Question: I've been fiddling around with <URL>, which seems like an incredibly useful tool. However, ironically, I seem to be dealing with a Heisenbug in one of my test methods. The results reported by CHESS when I run this test are unpredictable:
- - - -
Initially, I thought this inconsistency must be due to the fact that the test involves the use of 'Random' objects. It must have been that different seed values were yielding different outcomes, right?
So I updated the test to simply run for a predefined set of seed values (0 to 10). Thread-local 'Random' objects get seeded by a (pseudo-)random value produced by a shared 'Random' within a lock. The code looks like this:

(: I am running this on .NET 3.5, as CHESS only supports VS 2008. I wonder if the problem could have something to do with <URL>
As I understand it, the above code should actually be pretty deterministic. Since 'sharedRandom' is initialized with a known seed (between 0 and 10), the values produced by the 'localRandom' object belonging to each thread running the code inside the 'Parallel.For' call should be consistent from one test run to the next (which thread gets which seed from 'sharedRandom' may differ between runs, but among the 5 iterations within 'Parallel.For', the same 5 seeds should be used for 'localRandom').
That's how understand it. But from the CHESS results, I'm inclined to believe I must be missing something.
1. Is there a deadlock in the above code that I'm too dumb to see?
2. Should I not be using the Random class in concurrency-related tests?
3. For those who have experience using CHESS: is it a reliable tool? Does it sometimes give false positives? This is actually a big one, as if it turns out that this scenario is common (inconsistent test results), then perhaps it'd be advisable for me to hold off on using CHESS at all for the time being.
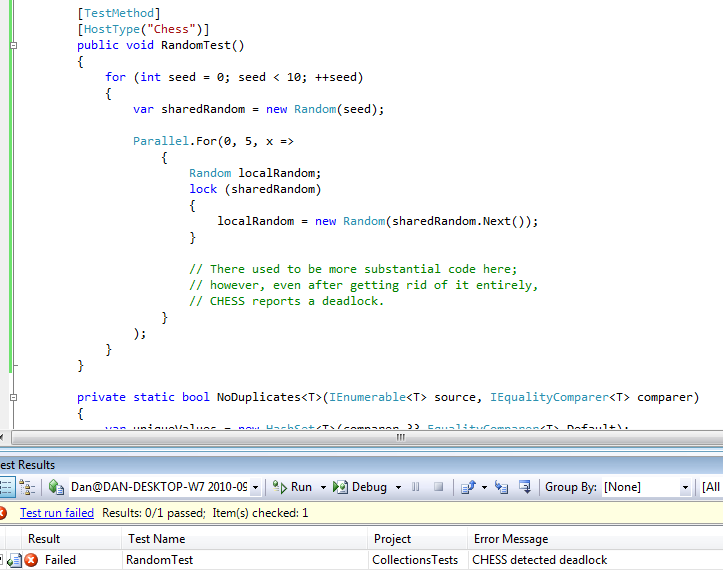
Answer: No answers, I'll give it a shot. It isn't obvious to me how the posted snippet could fail, I suspect the real problem is in the comment.
I don't have hands-on experience with CHESS but studied it well enough to know that you cannot rely on it to ever give you reproducible test results. It's approach to uncovering threading problems is very much statistical, injecting random delays in the threads. Designed to recreate the kind of threading problems that are so heavily influenced by timing, especially race conditions.
A race condition can go undetected for a very long time if code execution timing is predictable. And when it strikes, incredibly hard to diagnose. A good example of this is a large government project I heard of that shipped with the logging kept turned on. Because with it turned off it would no longer work and there was no good way to diagnose the problem without the logging info.
Threat CHESS as a diagnostic tool. If it raises a flag, you can be fairly sure that you have a real, but still hard to solve, threading problem.